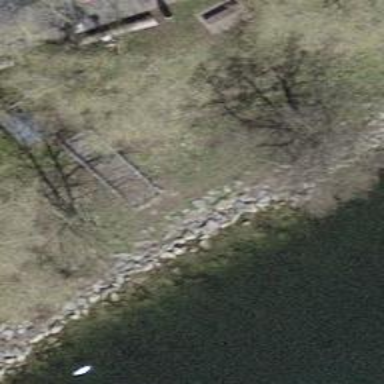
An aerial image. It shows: Steps with sett surface.